Question: I wrote some code at home to plot some 3D-data. It worked fine. Now I ran the same code at the office and I got some weird bug. It seems that there is a label for each data point inserted.
But this only happens on half of the plots. The left plot shows the real data and the right one is just a smoothed fit of this data. The left one gets the error and the right one doesn't.
I ran the code on the machine of a colleague and it worked fine too. So I saved the clean figure files on his machine and tried to open them on my PC. Still the same bug. So it's not the code but seems to be some weird displaying bug.
Did anyone see this before?

'''
figure(1);
s1=gca;
surf(t_matrix,f_matrix,alpha_matrix)
colorbar
figure(2);
s2=gca;
surf(t_matrix2,f_matrix2,alpha_matrix2)
colorbar
'''
It's just this code. And if I debug, the numbers appear after the first call to colorbar. But not in the second case. My Matlab version at home is 2013a, but at the office and that from my colleague are both 2012b.
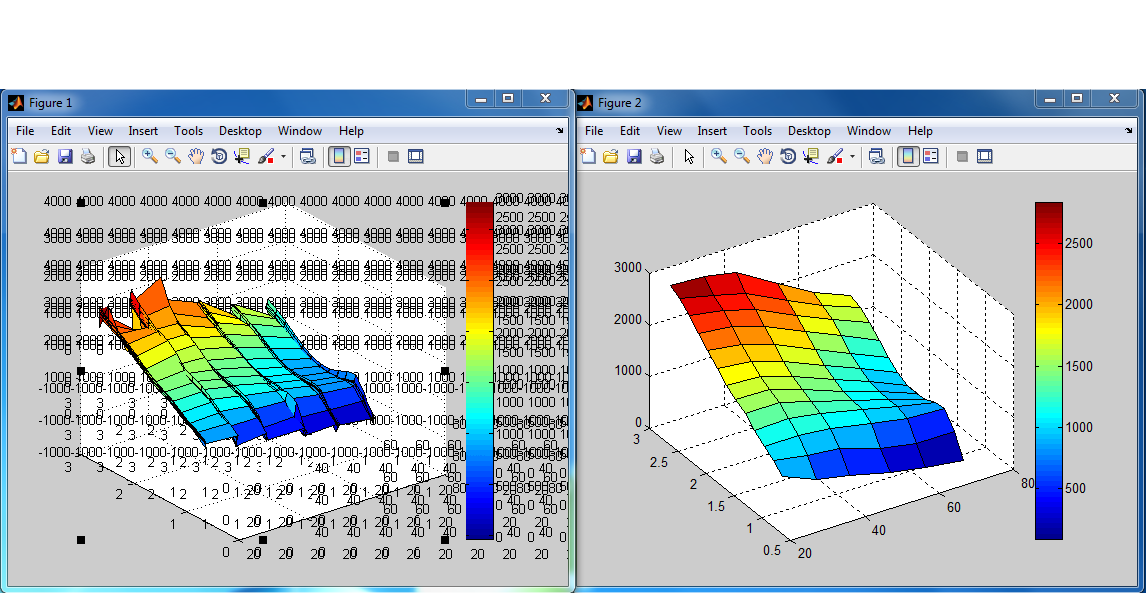
Answer: This seems to be a bug. There is <URL>.
The accepted answer there by Jan Simon is
> This could be cause by the OpenGL driver. Did you install the newest
drivers of your graphics cards?Workaround might be:set(gcf, 'renderer', 'zbuffer');or if OpenGL looks nicer:opengl softwareor perhaps:opengl hardwareLook for "OpenGL" in the documentation to find a bunch of switches to
consider a bunch of driver bugs.